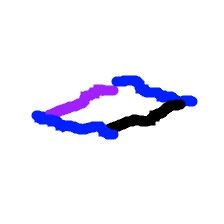
Shape: rhombus